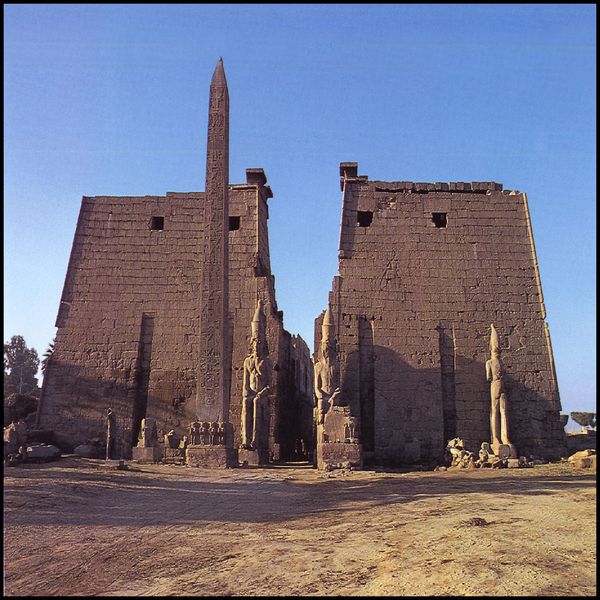
Titel: Fassade des Luksor-Tempels
Standort: Luksor (Afrika - Ägypten)
Schlagwörter: blau, himmel, schatten, bäume, sand, hell, hüte, licht, säule, beige, wand, architektur, sockel, stein, steine, bild, sonne, sitzend, statue, fassade, spuren, wüste, mauer, wolkenlos, platz, figuren, old, durchgang, schriftzeichen, hoch, foto, eingang, fugen, ruine, türme, ruinen, portal, skulpturen, statuen, sandstein, götter, stone, obelisk, rötlich, tempel, pyramide, ruin, ägypten, temple, wachturm, architketur, überrest, beschädigt, zwillinge, pharao, ägyptologie, egypt, ägypen, hyroglyhen, srsftmauer, stattue